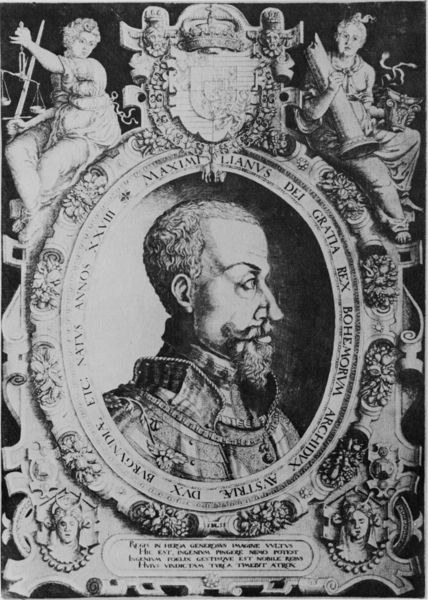
Titel: Bildnis des Maximilian, Erzherzog von Österreich, König von Böhmen (später Kaiser Maximilian II)
Künstler: Hanns Lautensack
Institution: (Seriendruck)
Schlagwörter: dunkel, kopf, mann, weiß, frauen, blumen, frau, grau, köpfe, licht, nase, ohr, profil, schmuck, schwarz, säule, blüten, ornament, bart, gesichter, barock, kragen, rahmen, vollbart, bild, bildnis, füllhorn, herr, portrait, porträt, haare, adel, krone, locken, renaissance, oval, engel, früchte, spanien, schrift, italien, kette, grafik, hof, figuren, column, crown, kaiser, king, könig, men, sword, white, women, tafel, black, collar, face, kartusche, nose, painting, woman, inschrift, büste, ornamente, verzierung, print, name, panzer, waage, medaillon, bayern, münchen, geld, druck, druckgrafik, schwarzweiß, schwert, text, uniform, soldat, stempel, herrscher, allegorie, fürst, rüstung, spitzbart, buchdruck, wappen, gerechtigkeit, profile, manierismus, angel, angels, man, prinz, head, reichtum, eyes, feldherr, knight, side, gerahmt, emblem, putten, black and white, bust, frame, allegorien, putti, beard, french, personification, writing, letters, deformiert, justitia, justizia, arms, leaves, zeichung, medici, latein, maximilian, schirft, trompete, scale, säle, prfil, frontispiz, coat of arms, crest, seal, circle, eye, katholisch, shield, candle, personifikationen, fülle, stamp, pillar, schrfit, böhmen, script, schwazr, burgund, portugal, rollwerk, forehead, round, maximilianus, beschlagwerk, gerchtigkeit, goatee, machtsymbol, eyebrow, latin, mustache, moustache, waa, broken, fortitudo, words, catholic, gratia, gerb, justice, scales, kupferstich, guy, dude, ggraphik, coloumn, maxim, sigil, libra, maximilian ii., custos, maximi, sngels, 600